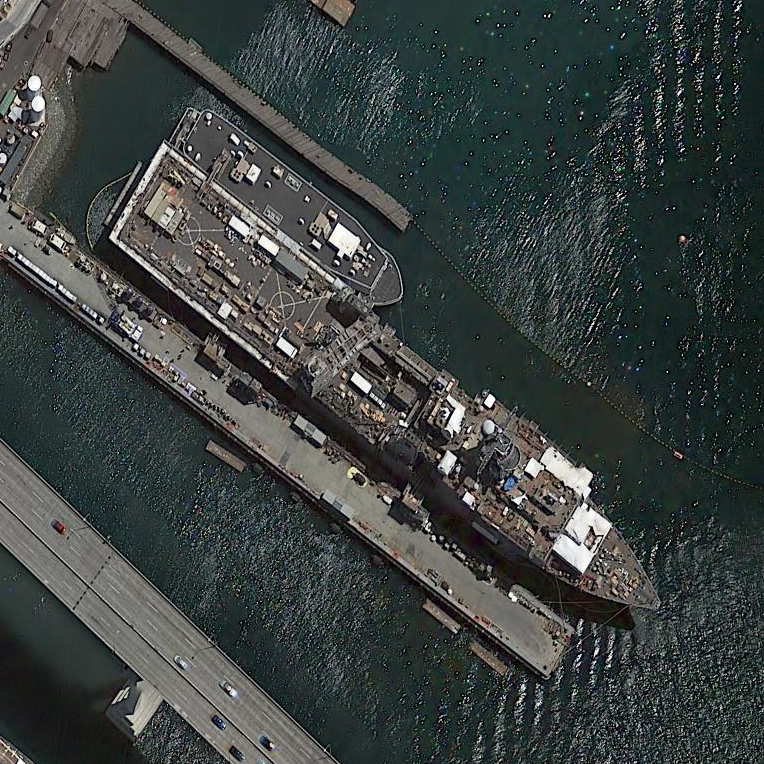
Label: Whitby_Island-class_dock_landing_ship